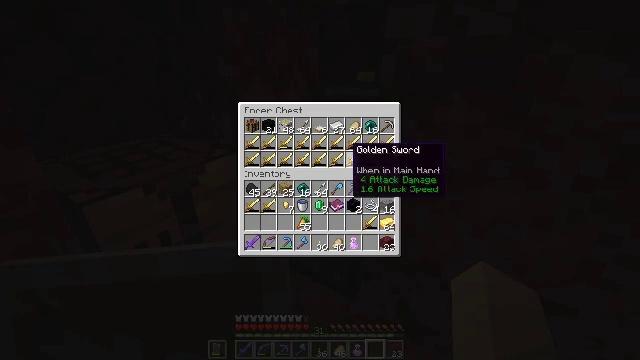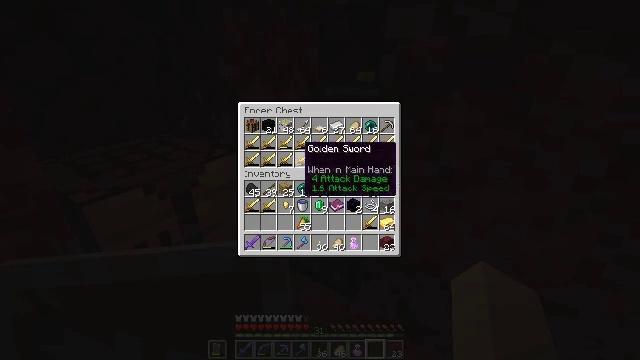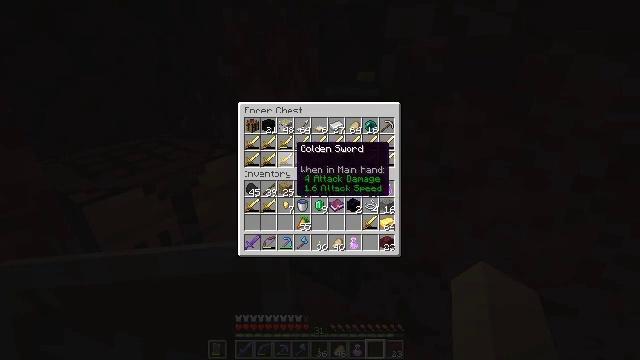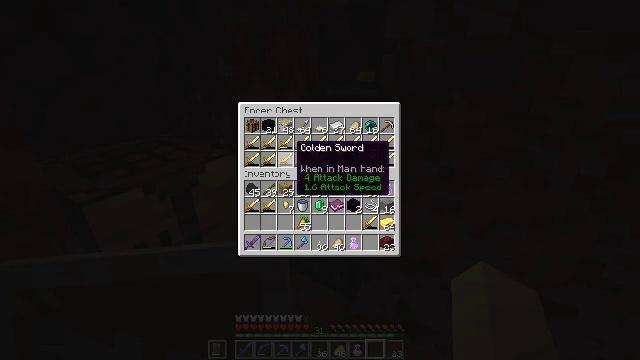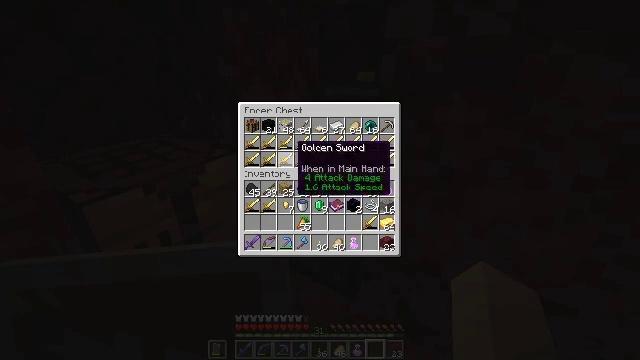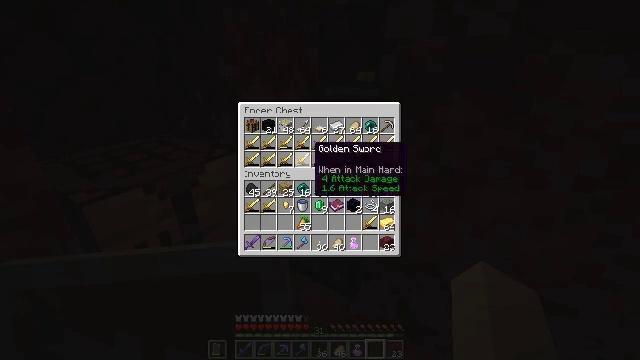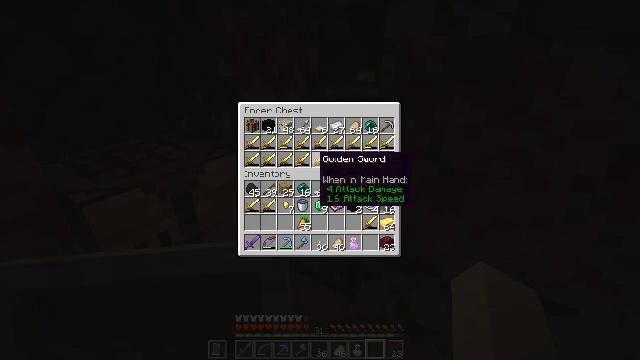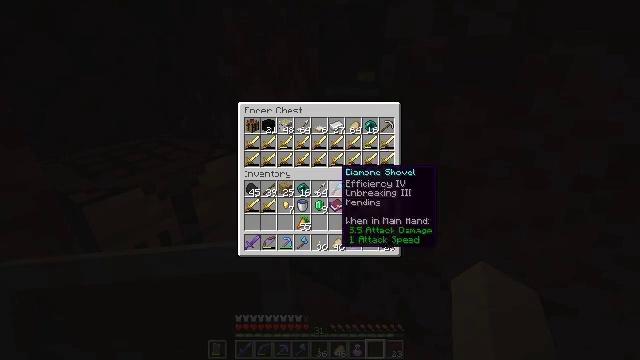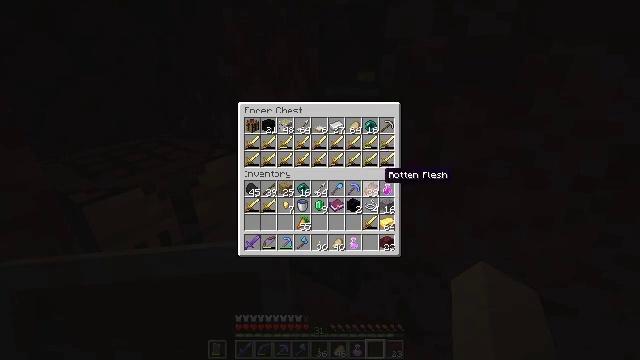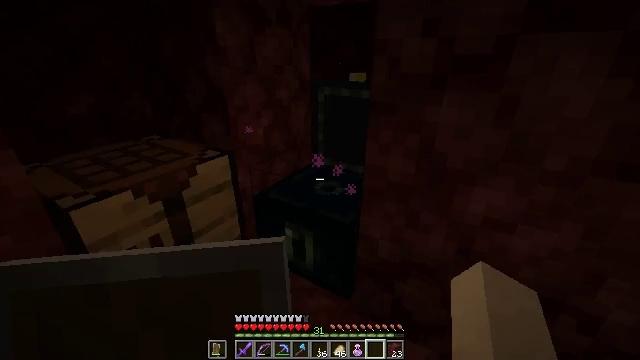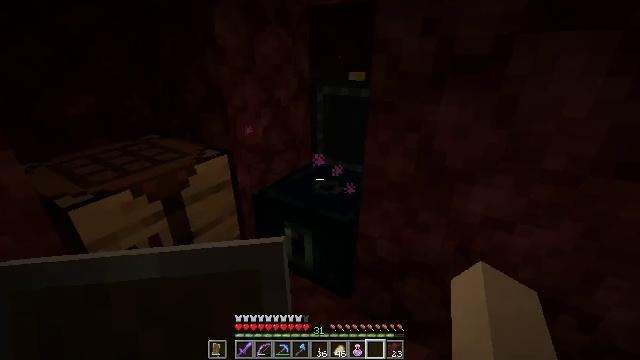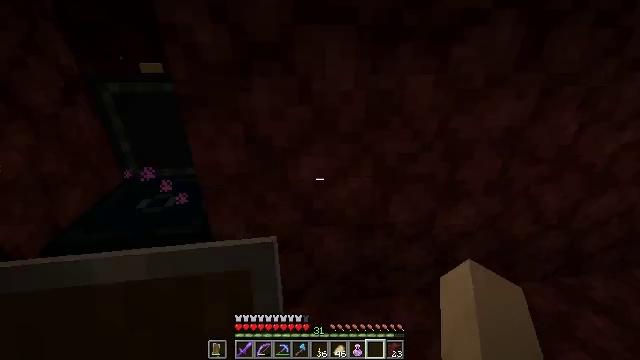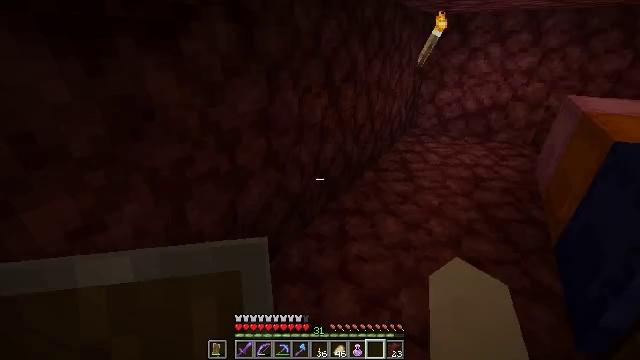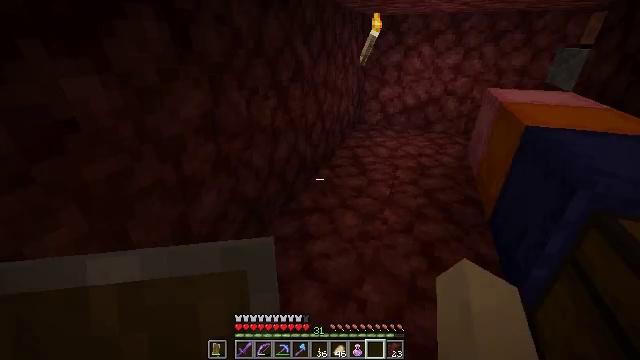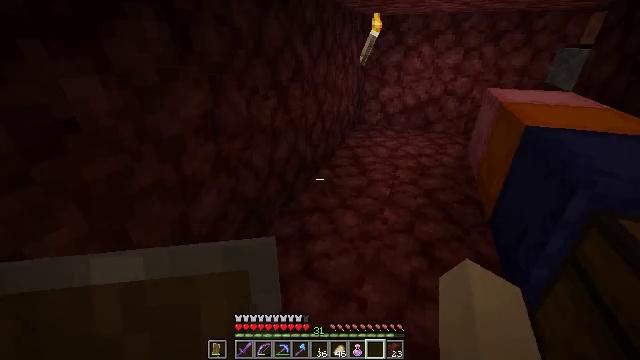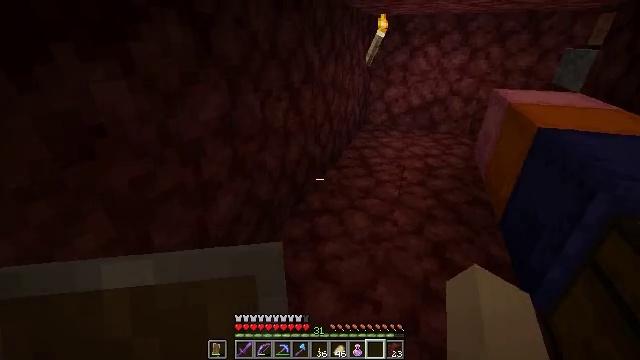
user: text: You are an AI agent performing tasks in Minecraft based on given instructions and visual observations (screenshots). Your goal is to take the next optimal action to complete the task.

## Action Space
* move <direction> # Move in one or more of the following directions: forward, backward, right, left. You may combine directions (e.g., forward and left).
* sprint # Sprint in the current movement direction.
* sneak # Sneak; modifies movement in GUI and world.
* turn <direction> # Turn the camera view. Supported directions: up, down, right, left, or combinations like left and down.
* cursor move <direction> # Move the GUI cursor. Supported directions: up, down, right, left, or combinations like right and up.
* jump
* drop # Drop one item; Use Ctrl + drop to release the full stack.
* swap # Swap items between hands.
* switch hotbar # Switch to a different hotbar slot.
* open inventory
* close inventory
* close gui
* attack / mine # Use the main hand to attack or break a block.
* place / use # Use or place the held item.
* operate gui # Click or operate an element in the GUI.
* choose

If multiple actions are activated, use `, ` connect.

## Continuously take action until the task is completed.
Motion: motion action
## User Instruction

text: Collect the blue shulker box into your inventory.
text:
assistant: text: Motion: cursor move left
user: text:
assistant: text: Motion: cursor move left
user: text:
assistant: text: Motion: no_op
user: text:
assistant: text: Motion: no_op
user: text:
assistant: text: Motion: cursor move right
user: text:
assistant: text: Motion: cursor move down
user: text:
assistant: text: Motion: cursor move right and down
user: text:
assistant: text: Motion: cursor move right
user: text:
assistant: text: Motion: cursor move right
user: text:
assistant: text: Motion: close gui
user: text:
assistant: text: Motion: turn right and down
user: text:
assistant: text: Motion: turn right
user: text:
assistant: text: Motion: turn right
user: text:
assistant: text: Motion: move left
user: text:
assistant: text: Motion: move left
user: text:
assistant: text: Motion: move left
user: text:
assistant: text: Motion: move forward and move left, turn right
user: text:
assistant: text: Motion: move forward and move left, turn right
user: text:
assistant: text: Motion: move forward and move left, turn right
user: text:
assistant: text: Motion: move forward and move left, turn right
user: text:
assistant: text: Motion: move forward, turn right
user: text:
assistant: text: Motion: move forward, turn left, switch to hotbar 3
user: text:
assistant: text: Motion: turn left, switch to hotbar 3
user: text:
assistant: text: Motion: turn right, switch to hotbar 3
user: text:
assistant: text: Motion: move forward, turn right and up
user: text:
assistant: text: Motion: move forward, turn right
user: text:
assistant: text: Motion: move forward, turn right and down
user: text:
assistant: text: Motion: turn right
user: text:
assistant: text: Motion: attack / mine
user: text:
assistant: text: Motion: attack / mine